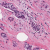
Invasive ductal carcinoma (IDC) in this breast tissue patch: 1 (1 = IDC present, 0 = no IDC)